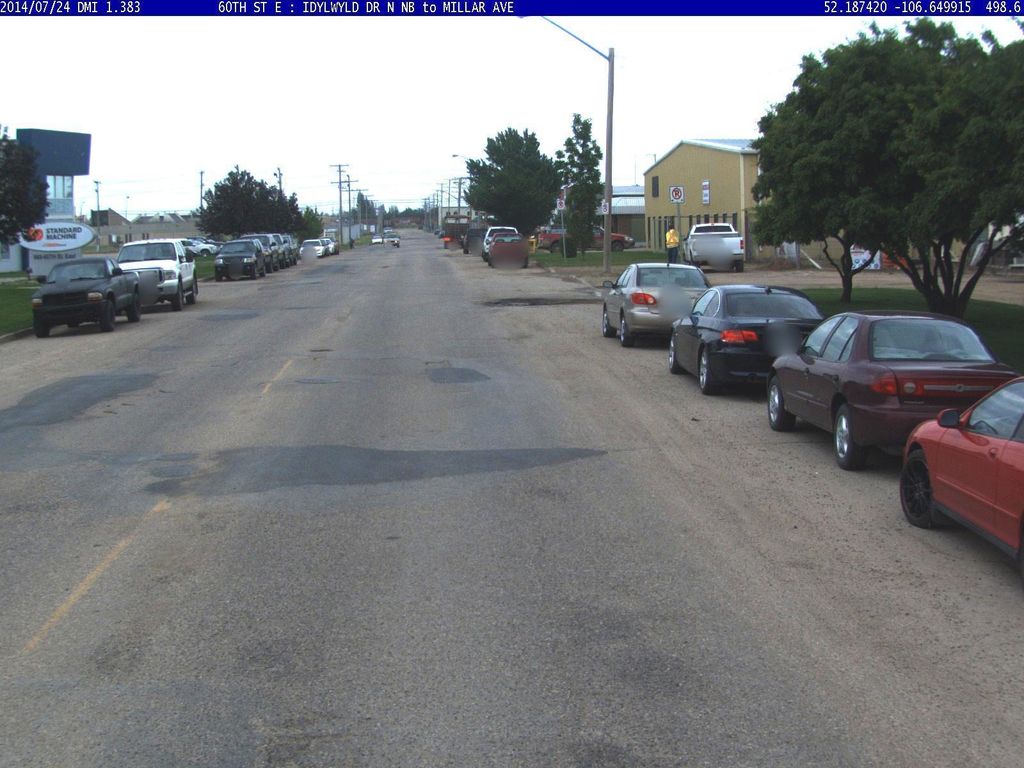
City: saskatoon